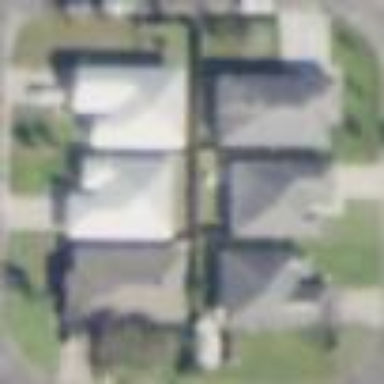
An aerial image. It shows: This residential area consists of single-family homes.